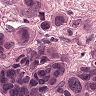
Metastatic tissue present: yes